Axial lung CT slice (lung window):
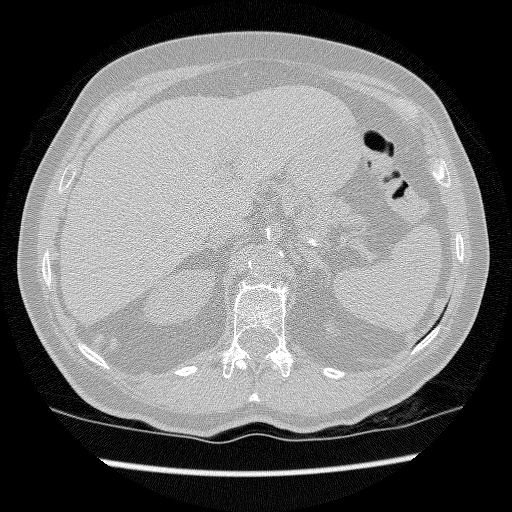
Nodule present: no